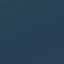
Land use / land cover: SeaLake